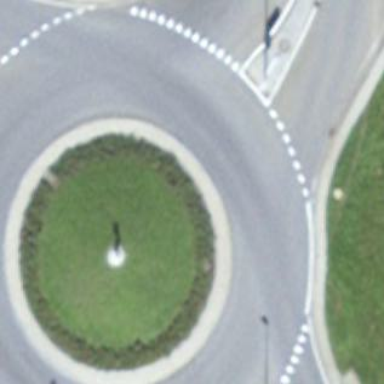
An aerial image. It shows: Primary highway with asphalt surface leading to roundabout.